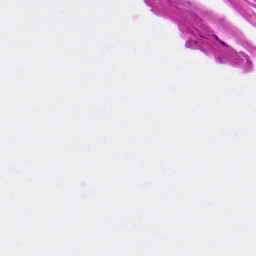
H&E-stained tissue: Skin